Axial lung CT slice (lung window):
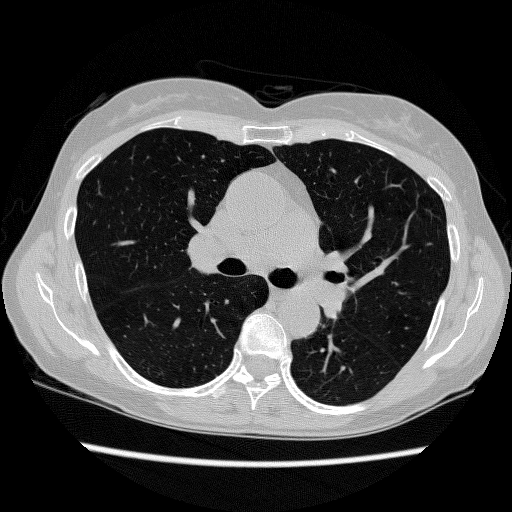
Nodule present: no